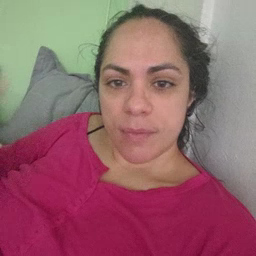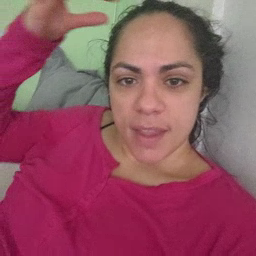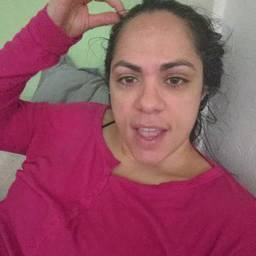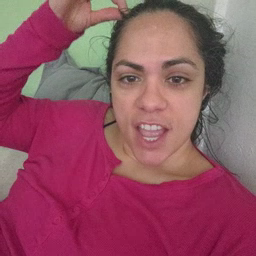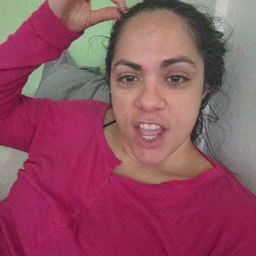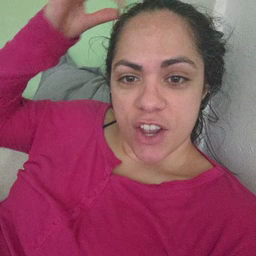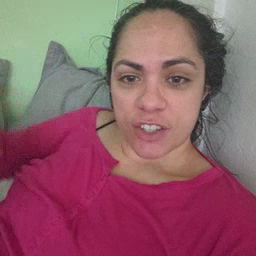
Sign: hair